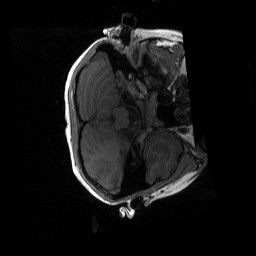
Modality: T1w
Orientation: axial
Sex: female
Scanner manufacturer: siemens
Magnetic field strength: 3 T
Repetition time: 1.9 s
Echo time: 0.00243 s